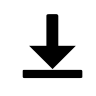
Cursor type: resize_s
OS/theme: linux-notwaita
Variant: black